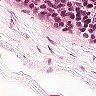
Metastatic tissue present: no